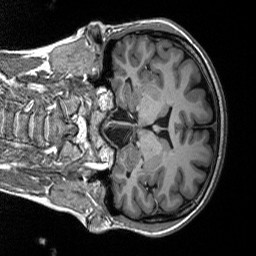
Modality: T1w
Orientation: coronal
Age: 39
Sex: female
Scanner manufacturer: siemens
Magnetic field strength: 3 T
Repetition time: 2.53 s
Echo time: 0.00219 s